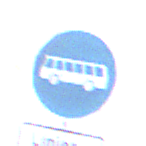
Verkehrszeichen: Busssonderstreifen
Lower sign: BesondereFahrzeugeUndTransportgueter2
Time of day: SunriseSunset
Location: Outdoor (Urban)
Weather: PartlyCloudy
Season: NotSpecified
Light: Natural